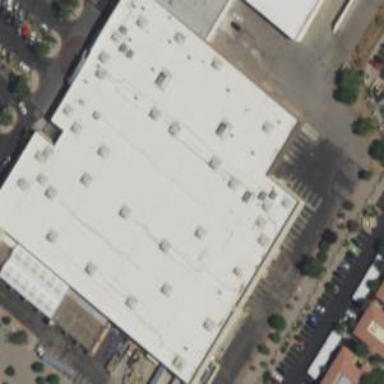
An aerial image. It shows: Supermarket located in building.